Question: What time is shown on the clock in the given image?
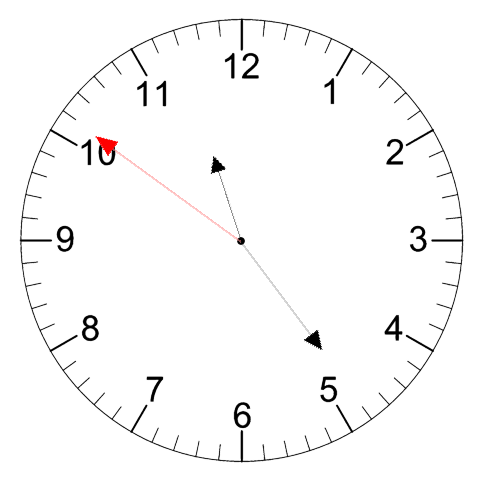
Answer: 11:23:51